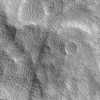
Atmospheric dust classification: not_dusty